Question: Can I have active and inactive regions in a jqueryui slider? Something like this:

Here, the two handles should not be slide-able in the white region.
I tried to find solutions, but couldn't come up with any.
I require such design to select a time between a given interval, where a part of interval can't be selected.
For example: I need to select a time between 12:00 PM and 6:00 PM, but selection is not allowed between 1:00 PM and 2:00 PM.
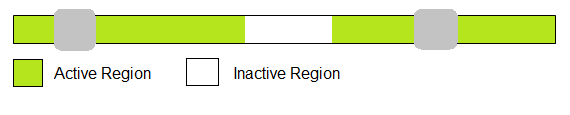
Answer: I've found a solution using simple CSS hack, though it uses multiple sliders.
Here's my code:
'''
<div id="slider1" class="slider"></div>
<div id="slider2" class="slider"></div>
<div id="slider3" class="slider"></div>
'''
'''
.slider {
display:inline-block;
float:left;
border-radius:0;
}
#slider1{
width:50px;
}
#slider2{
width:100px;
background:#ddd;
border-left:none;
border-right:none;
}
#slider2 a{
display:none;
}
#slider3{
width:75px;
}
'''
'''
$('.slider').slider();
'''
Here's a <URL>.